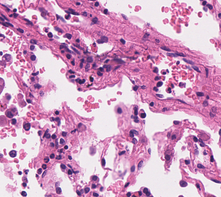
Tumor epithelial tissue: no
Tumor-associated stroma tissue: no
Normal tissue: yes